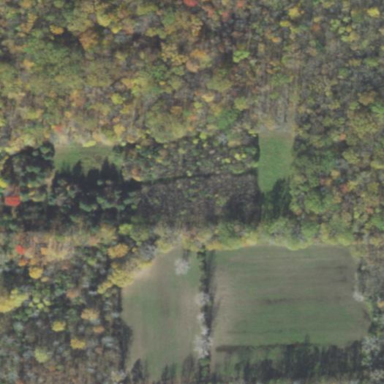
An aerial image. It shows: Mixed woodland with various types of leaves.